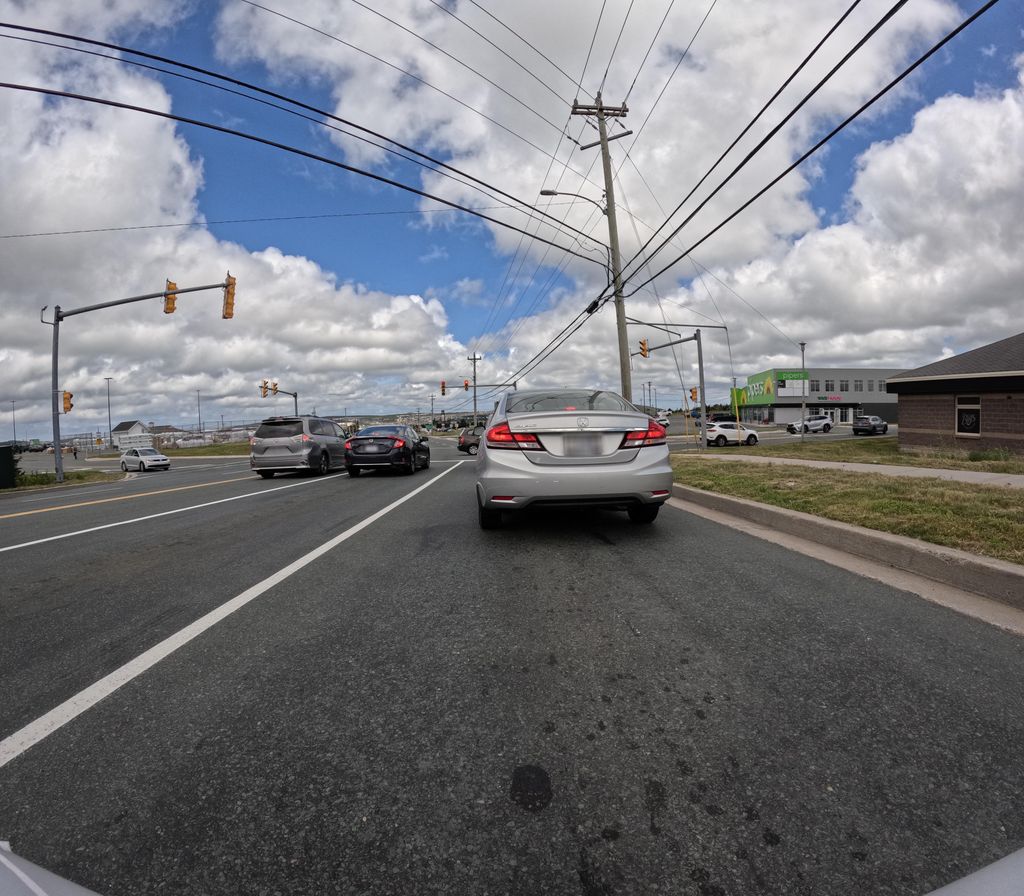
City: st_johns